Question: I have a simple dataframe with the time as index and dummy values as example.[]
I did a simple scatter plot as you see here:<URL>
Simple question: How to adjust the 'xaxis', so that all time values from 00:00 to 23:00 are visible in the 'xaxis'? The rest of the plot is fine, it shows all the datapoints, it is just the labeling. Tried different things but didn't work out.
All my code so far is:
'''
import pandas as pd
import seaborn as sns
import matplotlib.dates as mdates
from datetime import time
data = []
for i in range(0, 24):
temp_list = []
temp_list.append(time(i))
temp_list.append(i)
data.append(temp_list)
my_df = pd.DataFrame(data, columns=["time", "values"])
my_df.set_index(['time'],inplace=True)
my_df
fig = sns.scatterplot(my_df.index, my_df['values'])
fig.set(xlabel='time', ylabel='values')
'''
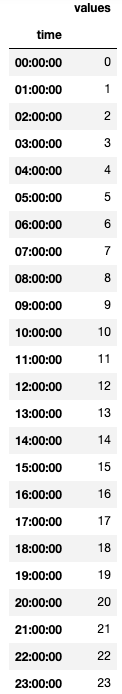
Answer: I think you're gonna have to go down to the matplotlib level for this:
'''
import pandas as pd
import seaborn as sns
import matplotlib.dates as mdates
from datetime import time
import matplotlib.pyplot as plt
data = []
for i in range(0, 24):
temp_list = []
temp_list.append(time(i))
temp_list.append(i)
data.append(temp_list)
df = pd.DataFrame(data, columns=["time", "values"])
df.time = pd.to_datetime(df.time, format='%H:%M:%S')
df.set_index(['time'],inplace=True)
ax = sns.scatterplot(df.index, df["values"])
ax.set(xlabel="time", ylabel="measured values")
ax.set_xlim(df.index[0], df.index[-1])
ax.xaxis.set_major_locator(mdates.HourLocator())
ax.xaxis.set_major_formatter(mdates.DateFormatter("%H:%M:%S"))
ax.tick_params(axis="x", rotation=45)
'''
This produces
<URL>